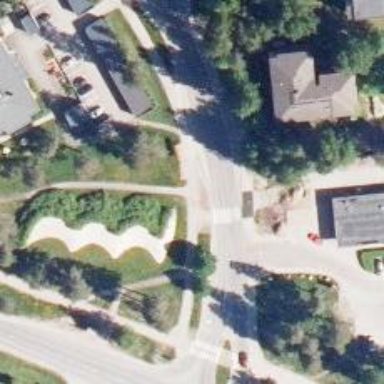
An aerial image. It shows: Asphalt cycleway.